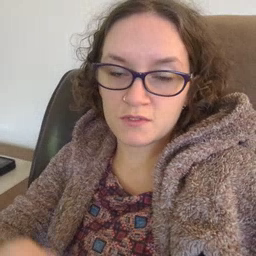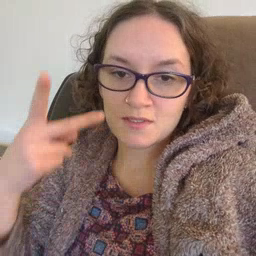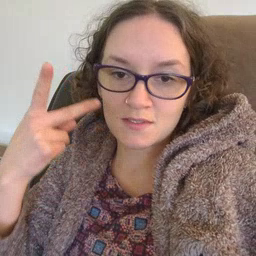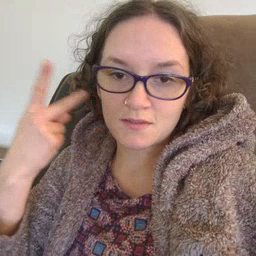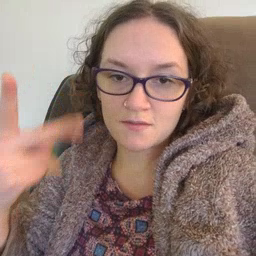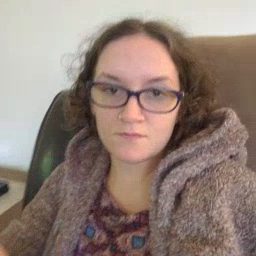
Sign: kitty